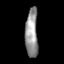
Tissue: prostate
Cell type: Fibroblasts
Senescence score: 0.7056
Nuclear area (px): 602
Mean DAPI intensity: 148.098